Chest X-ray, PA view. Patient: 51 years old, sex M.
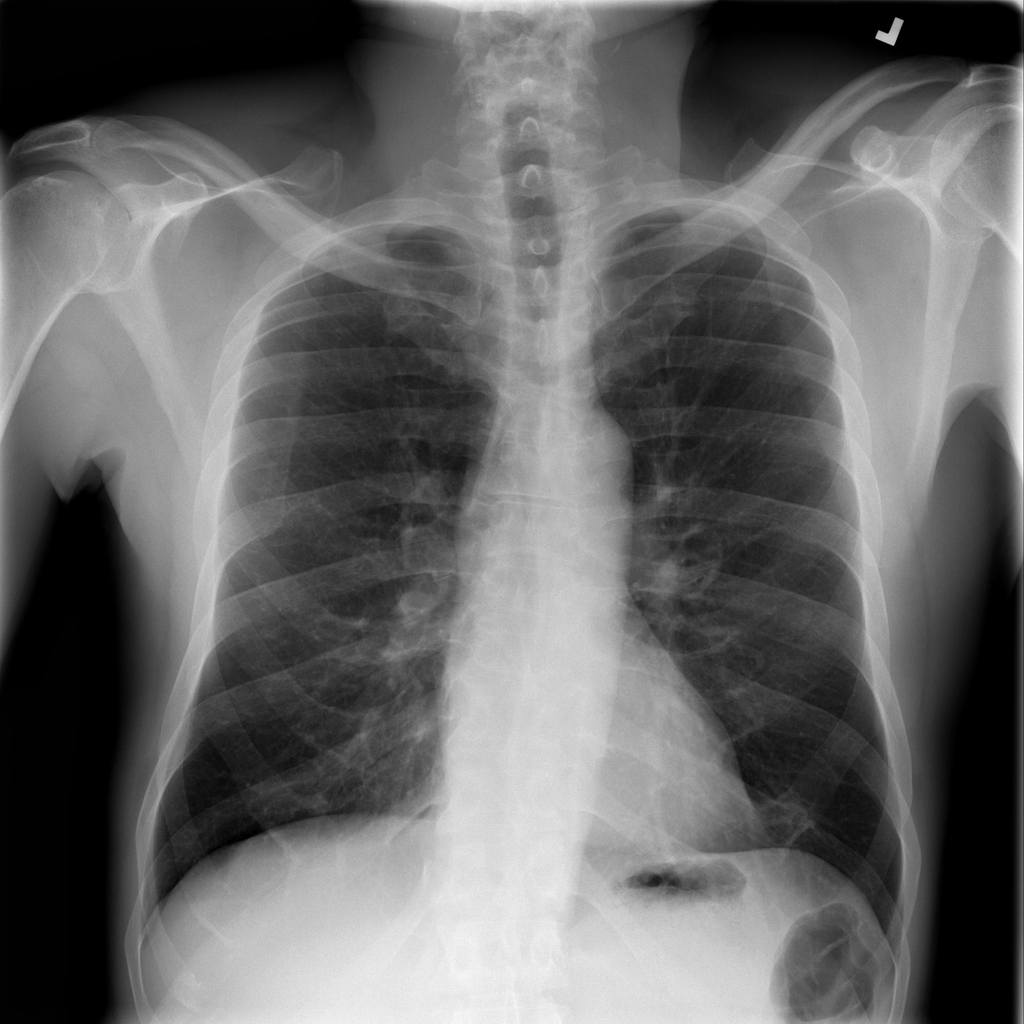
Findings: Infiltration